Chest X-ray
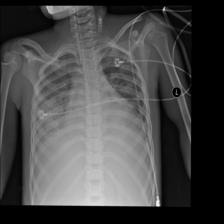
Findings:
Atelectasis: negative
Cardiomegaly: negative
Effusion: positive
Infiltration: positive
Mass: negative
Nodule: negative
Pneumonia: negative
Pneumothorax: negative
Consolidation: negative
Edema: negative
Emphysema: negative
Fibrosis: negative
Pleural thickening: negative
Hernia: negative